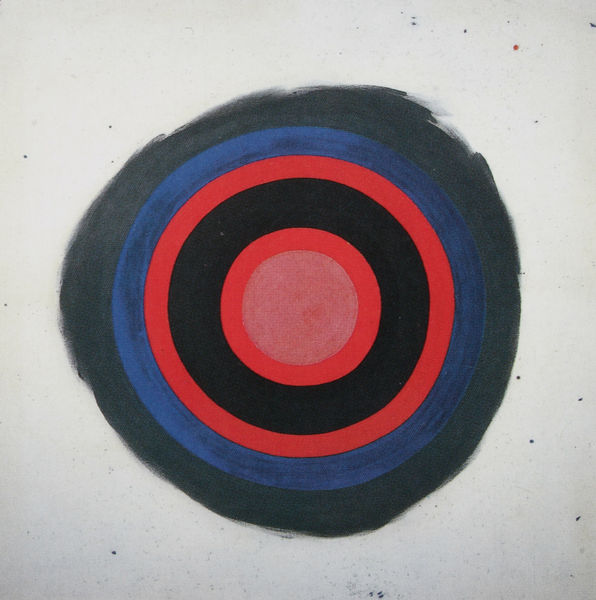
Titel: Song
Künstler: Kenneth Noland
Standort: New York (New York)
Institution: Whitney Museum of American Art
Schlagwörter: blau, dunkel, weiß, aquarell, grün, grau, hell, mitte, schwarz, rot, malerei, öl, auge, rosa, kreis, rund, papier, modell, moderne, russland, abstrakt, modern, farbe, linien, oliv, dunkelblau, symmetrie, ring, abstraktion, punkte, pink, dunkelgrau, ringe, scheiben, scheibe, punkt, kreise, geometrisch, zentrum, spritzer, weich, spirale, geometrie, konzentrisch, ziel, geometrische abstraktion, aquryl, minimal art, newman, zielscheibe, barnett newman, bullseye, dart, ounkt